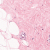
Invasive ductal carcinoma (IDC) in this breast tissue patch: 0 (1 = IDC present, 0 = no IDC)